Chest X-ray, PA view. Patient: 44 years old, sex M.
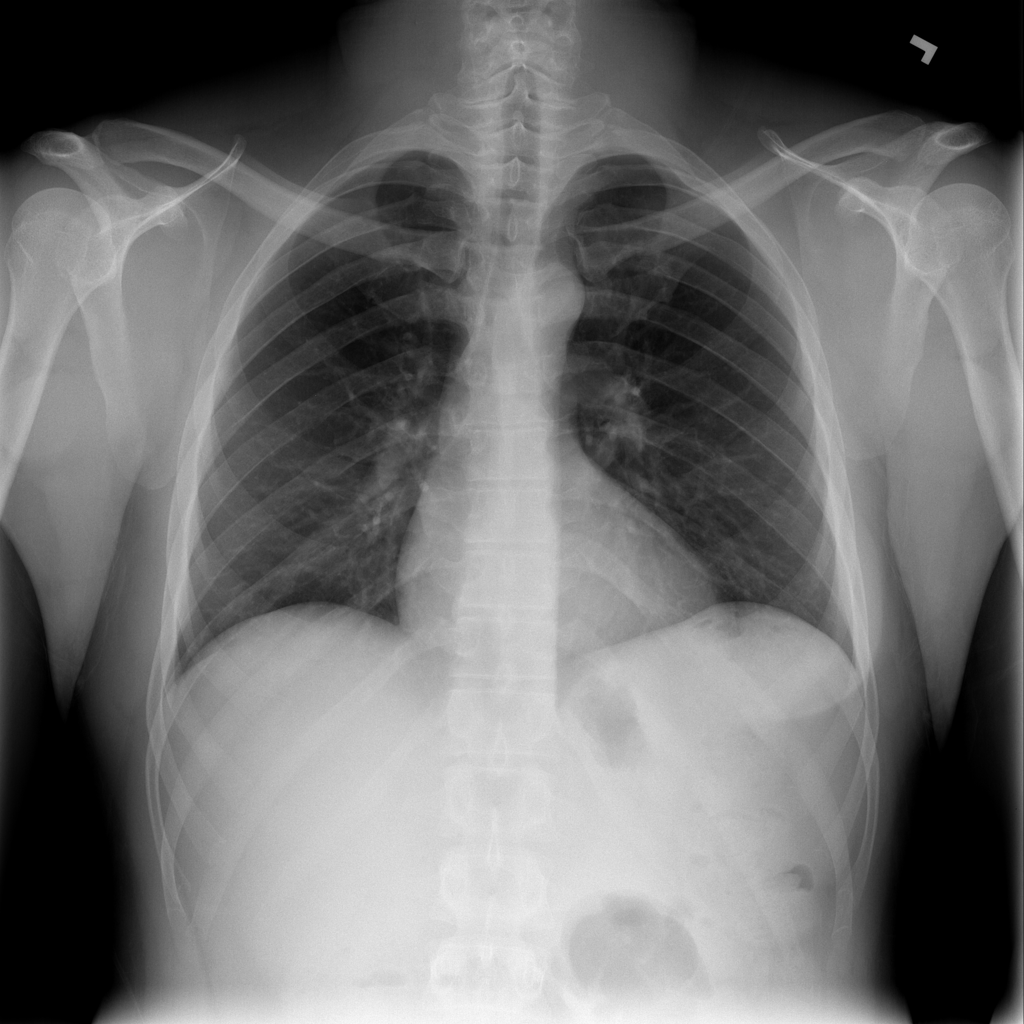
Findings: No Finding